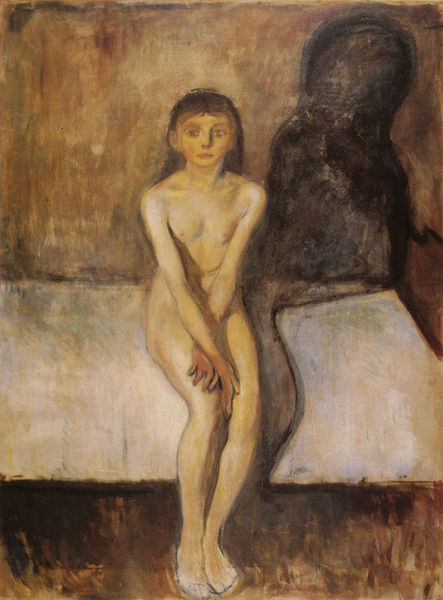
Titel: Pubertät
Künstler: Edvard Munch
Standort: Oslo
Institution: Munch-Museet
Schlagwörter: akt, dunkel, gemälde, haut, nackt, schatten, weiß, gelb, mädchen, sitzen, braun, brust, frau, haar, hintergrund, licht, mund, nase, orange, raum, schwarz, zimmer, blick, rot, expressionismus, symbolismus, jung, wand, arm, arme, augen, gesicht, inkarnat, tod, hände, öl, pastos, boden, figur, haare, kind, lippen, schulter, schultern, traurig, beine, füße, düster, sitz, angst, kissen, duktus, bett, nabel, bauch, laken, scham, bedecken, verschämt, blut, munch, bedeckt, nackig, barfuß, furcht, bedrohlich, liege, verschränkt, bedrohung, betttuch, albtraum, schämen, frieren, bettuch, verschränken, nachtmahr, schwarzer mann, verängstigt, schulterknochen, bettlacken, deiwewn, deprimierend, l'dolescence, la puberté, la pudeur, nu a poil